Question: Using this code I'm getting a lot of JSON objects inside different arrays:

Code:
'''
for (let i=1; i<=150;i++){
fetch('A valid URL ${i}')
.then(result => result.json())
.then(result => console.log(result.data.results))
}
'''
How can I combine those arrays into one array?
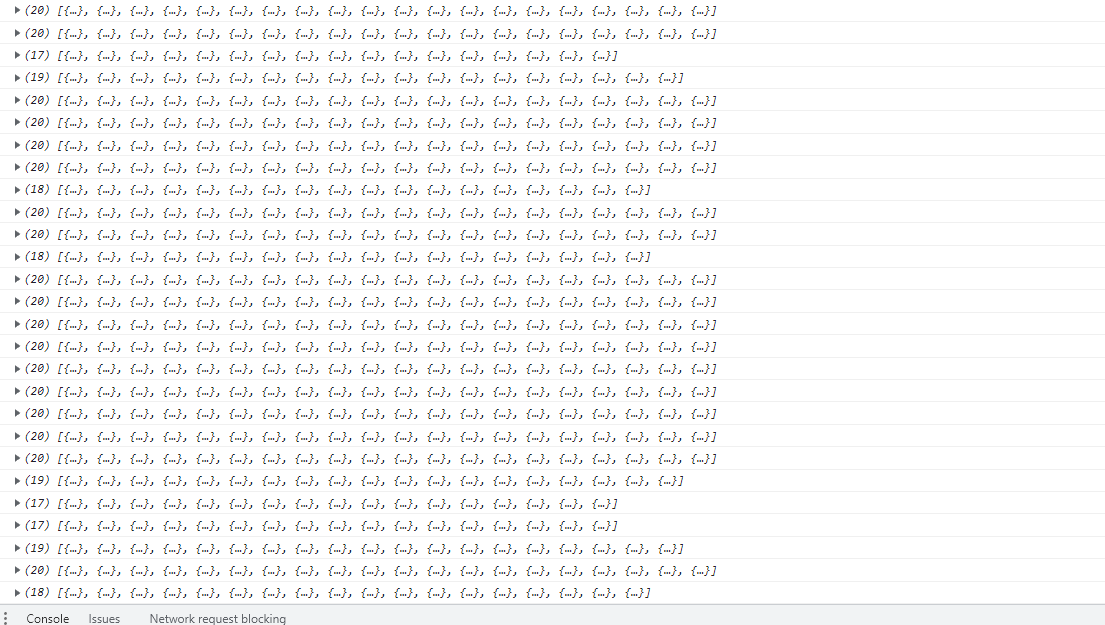
Answer: If you don't care about the order, you can push the results into another array:
'''
let allResults = [];
for (let i=1; i<=150;i++){
fetch('A valid URL ${i}')
.then(result => result.json())
.then(result =>
allResults.push(...result.data.results))
}
'''
However, you'd need to wait until all the 'fetch' requests are finished, which you can do using async/await and Promise.all:
'''
let allResults = [];
const promises = []
for (let i=1; i<=150;i++){
promises.push(fetch('A valid URL ${i}')
.then(result => result.json())
.then(result =>
allResults.push(...result.data.results)))
}
await Promise.all(promises)
'''
If you do care about the order, then you need to return an array from the fetch request like so:
'''
const promises = []
for (let i=1; i<=150;i++){
promises.push(fetch('A valid URL ${i}')
.then(result => result.json())
.then(result => result.data.results))
}
const allResults = (await Promise.all(promises)).flat()
'''